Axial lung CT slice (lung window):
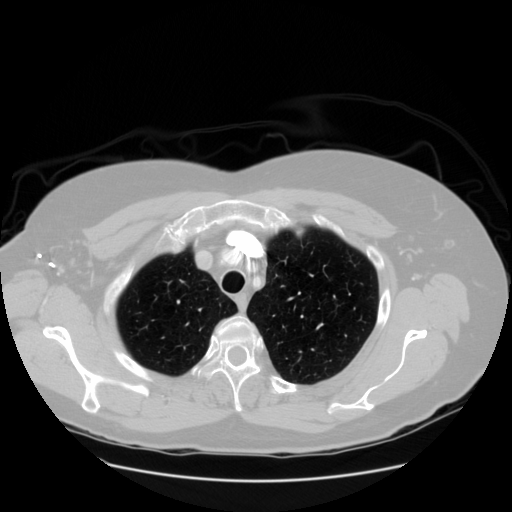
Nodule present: no